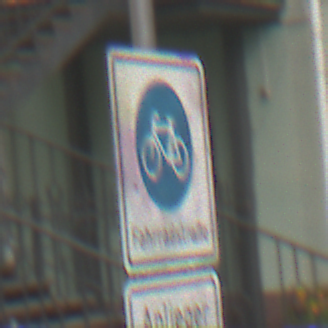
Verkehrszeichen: BeginnFahrradstrasse
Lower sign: PersonengruppenFrei1
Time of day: MorningAfternoon
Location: Outdoor (Urban)
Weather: Overcast
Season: NotSpecified
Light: Natural